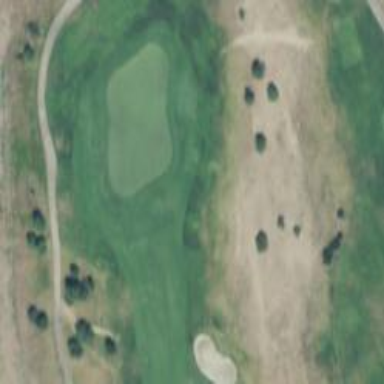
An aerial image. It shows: Golf hole.